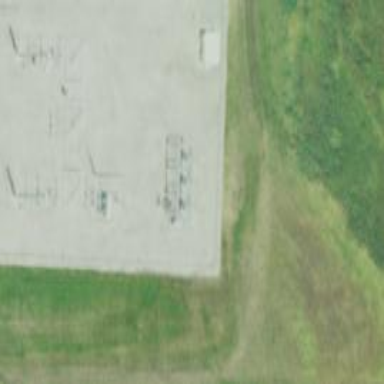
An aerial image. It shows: Distribution-level power substation.